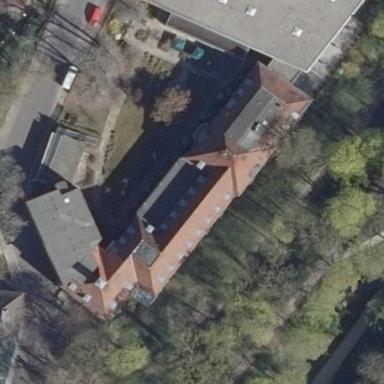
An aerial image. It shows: Hospital building.